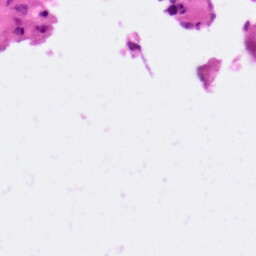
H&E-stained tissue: Pancreatic